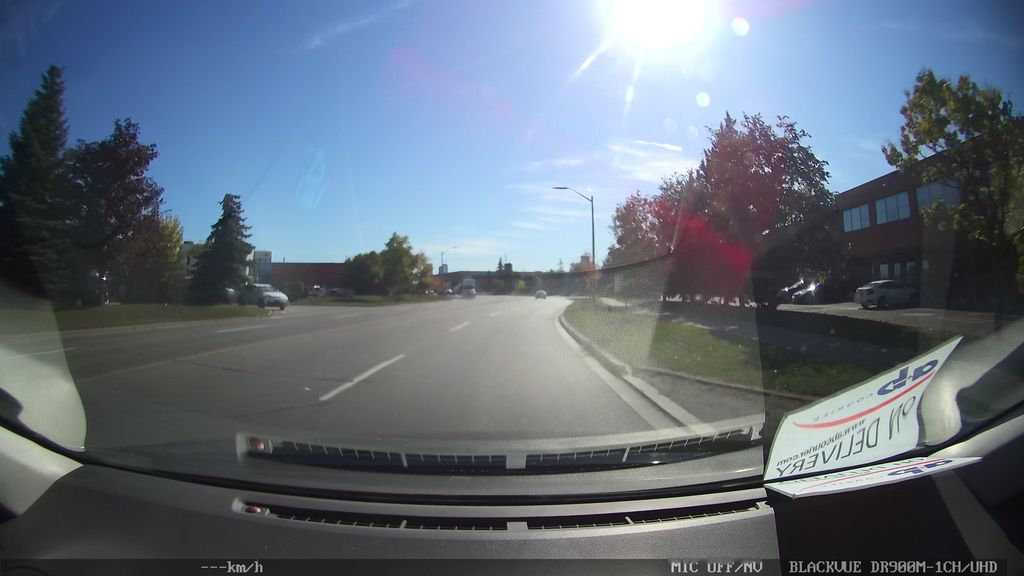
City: toronto